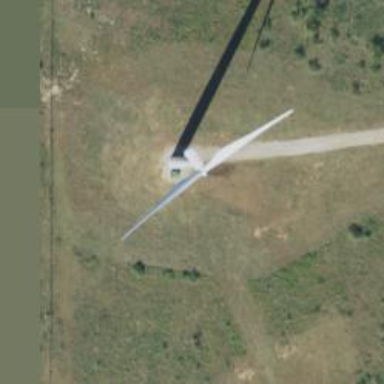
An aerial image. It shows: Wind generator in the form of horizontal axis wind turbine.